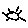
Label: sun